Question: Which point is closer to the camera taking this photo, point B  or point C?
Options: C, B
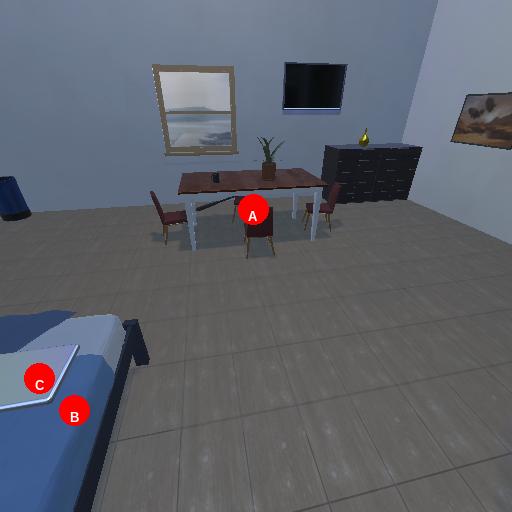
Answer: C